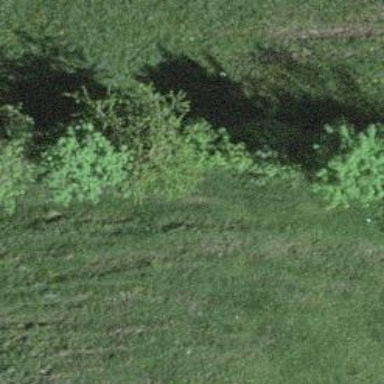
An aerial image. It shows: Hedge acting as barrier.